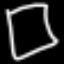
Label: square